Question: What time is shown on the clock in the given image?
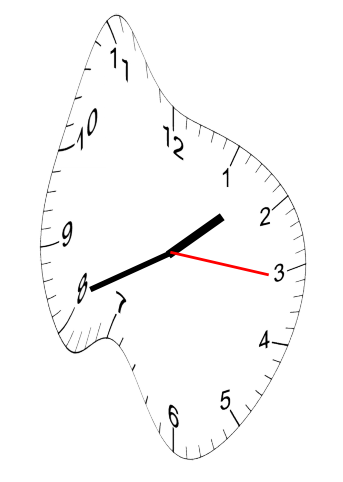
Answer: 01:41:16